Aerial crown-view tile of a tropical tree (Barro Colorado Island, Panama), acquired 20250217:
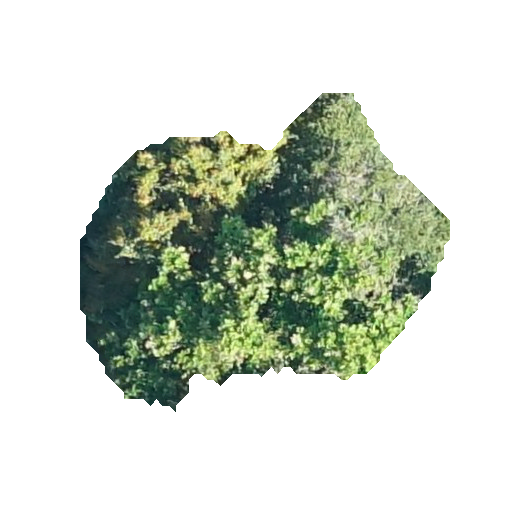
Species: Anacardium excelsum
GBIF accepted scientific name: Anacardium excelsum
Crown area: 115.761 m²